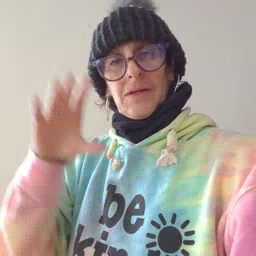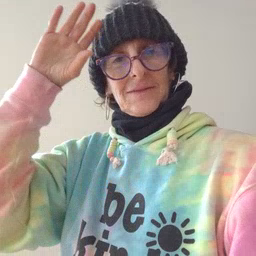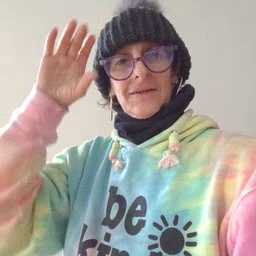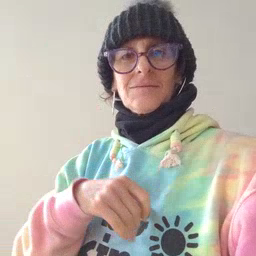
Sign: sun